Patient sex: M
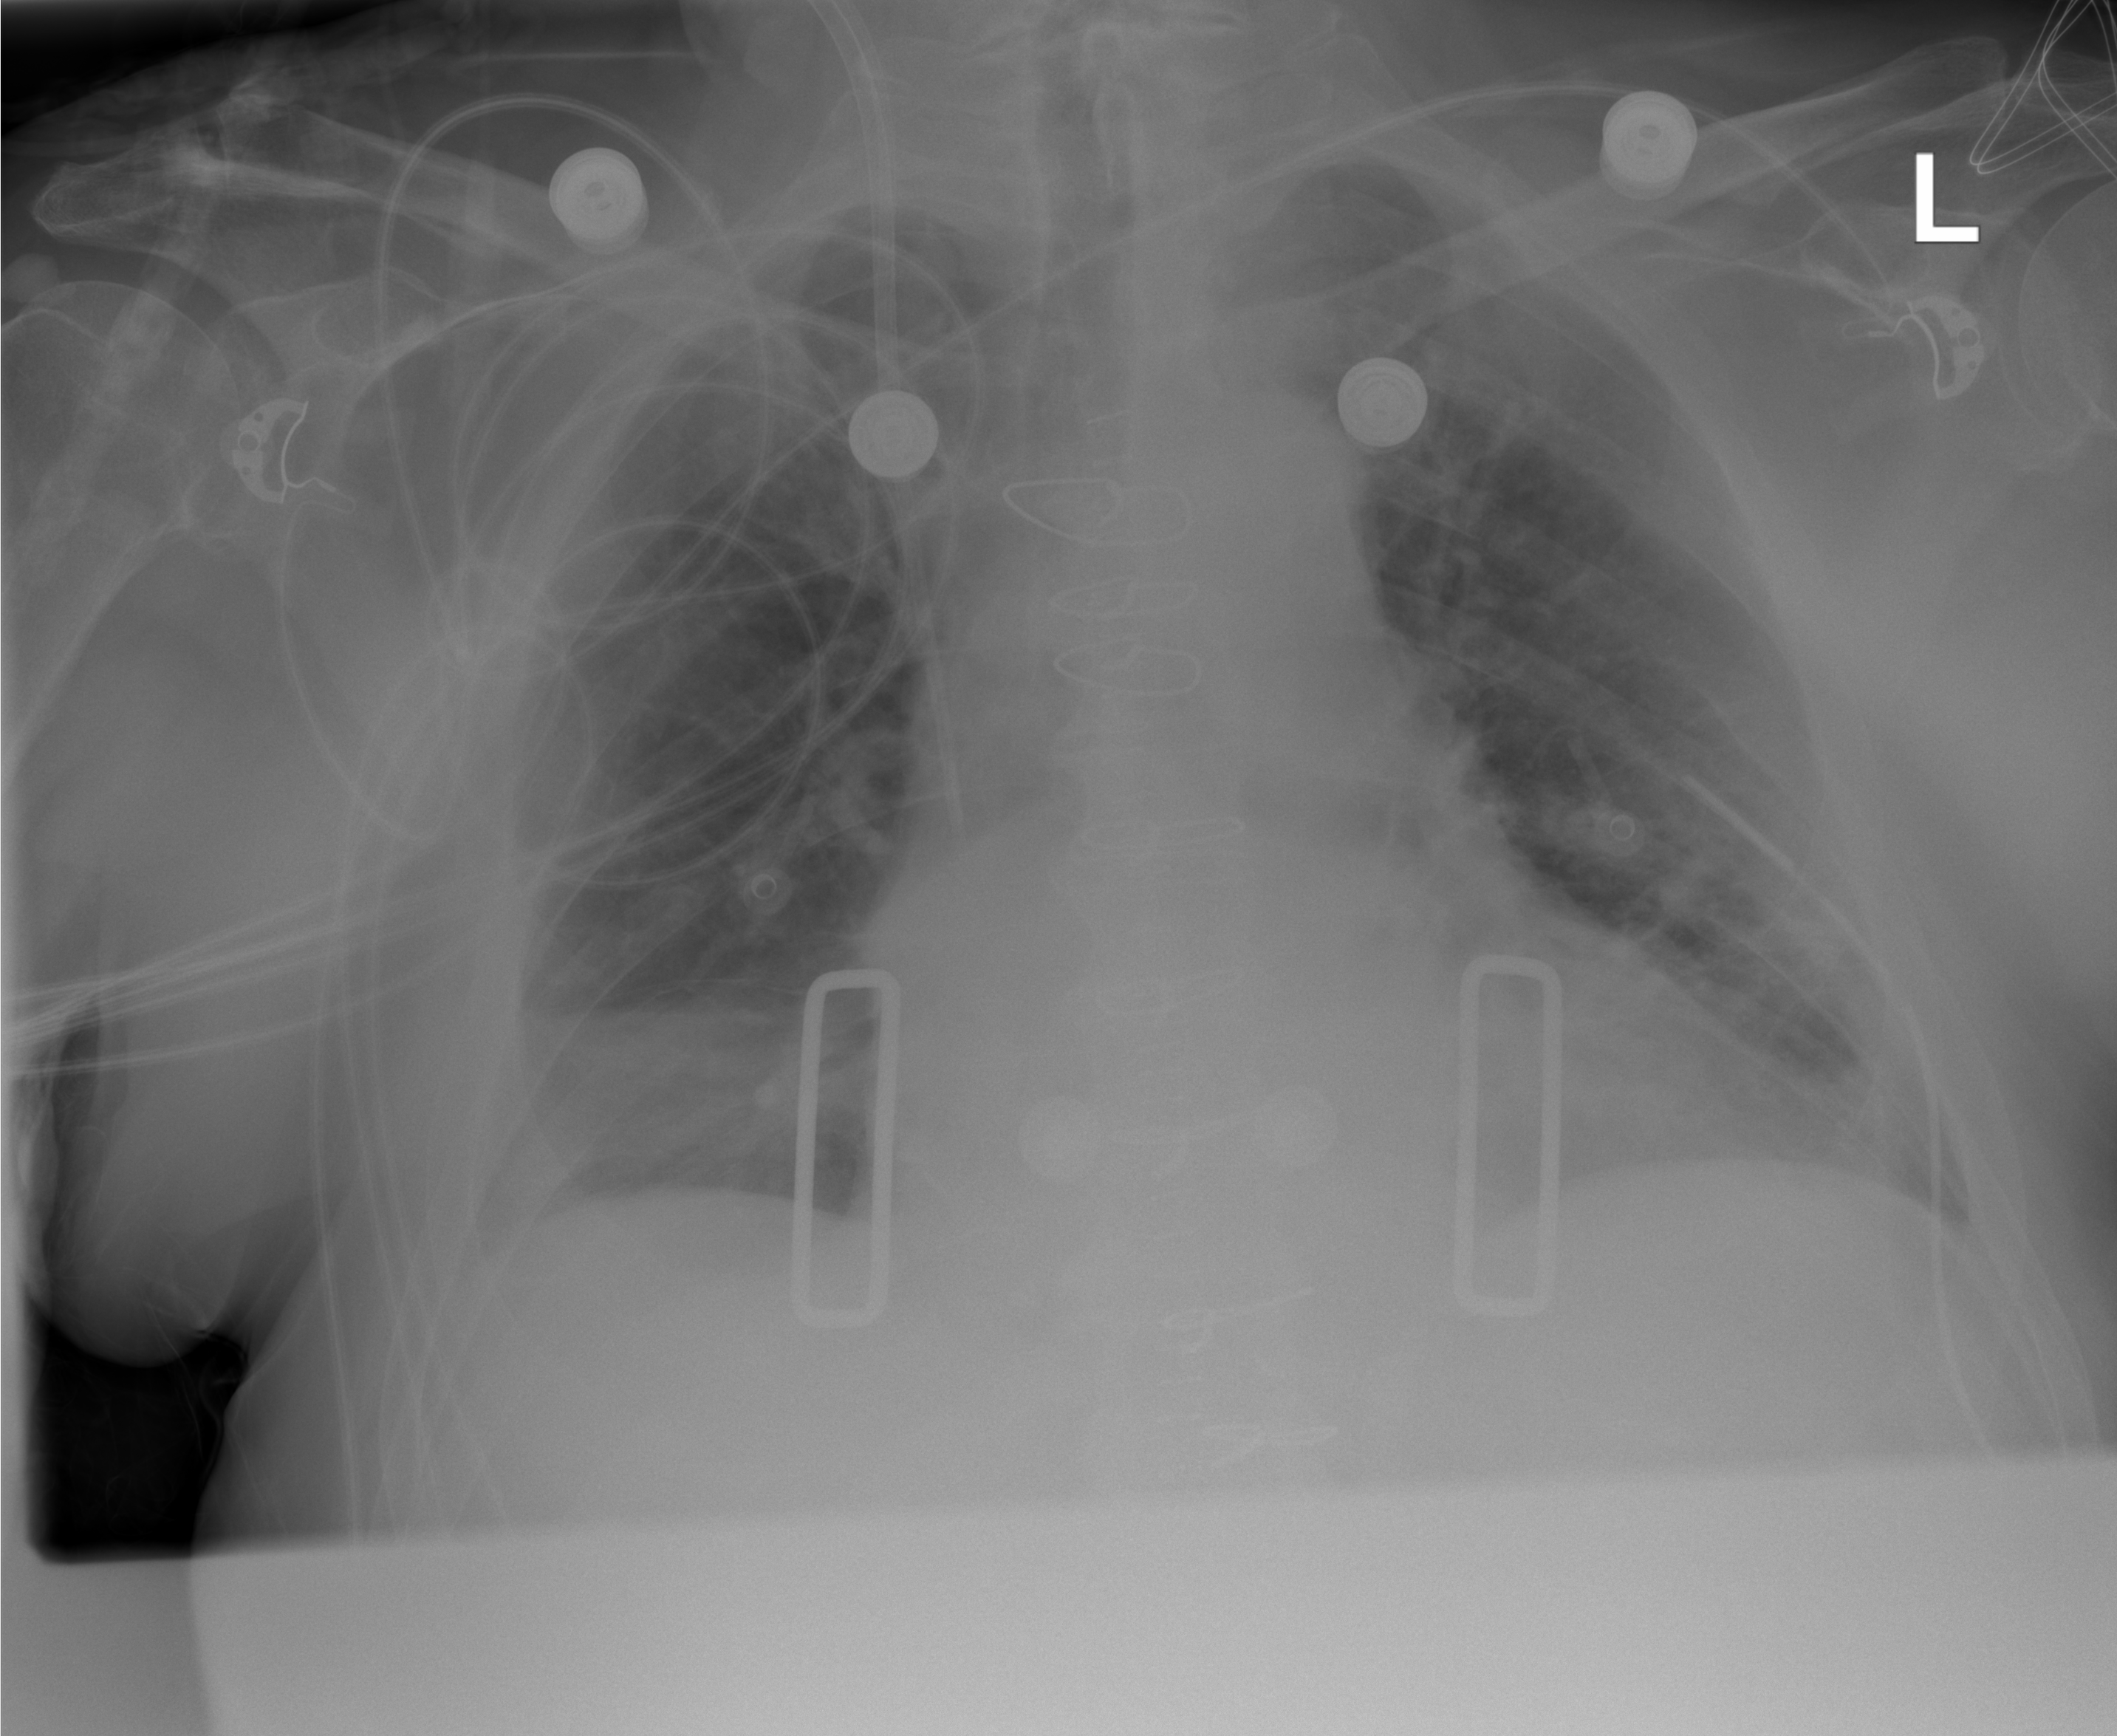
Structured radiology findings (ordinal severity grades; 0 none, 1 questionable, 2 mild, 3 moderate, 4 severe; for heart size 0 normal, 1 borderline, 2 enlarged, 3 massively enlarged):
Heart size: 0
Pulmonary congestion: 2
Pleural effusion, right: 0
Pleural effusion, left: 0
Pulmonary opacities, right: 0
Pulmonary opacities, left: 0
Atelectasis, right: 0
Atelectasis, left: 2